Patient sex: M
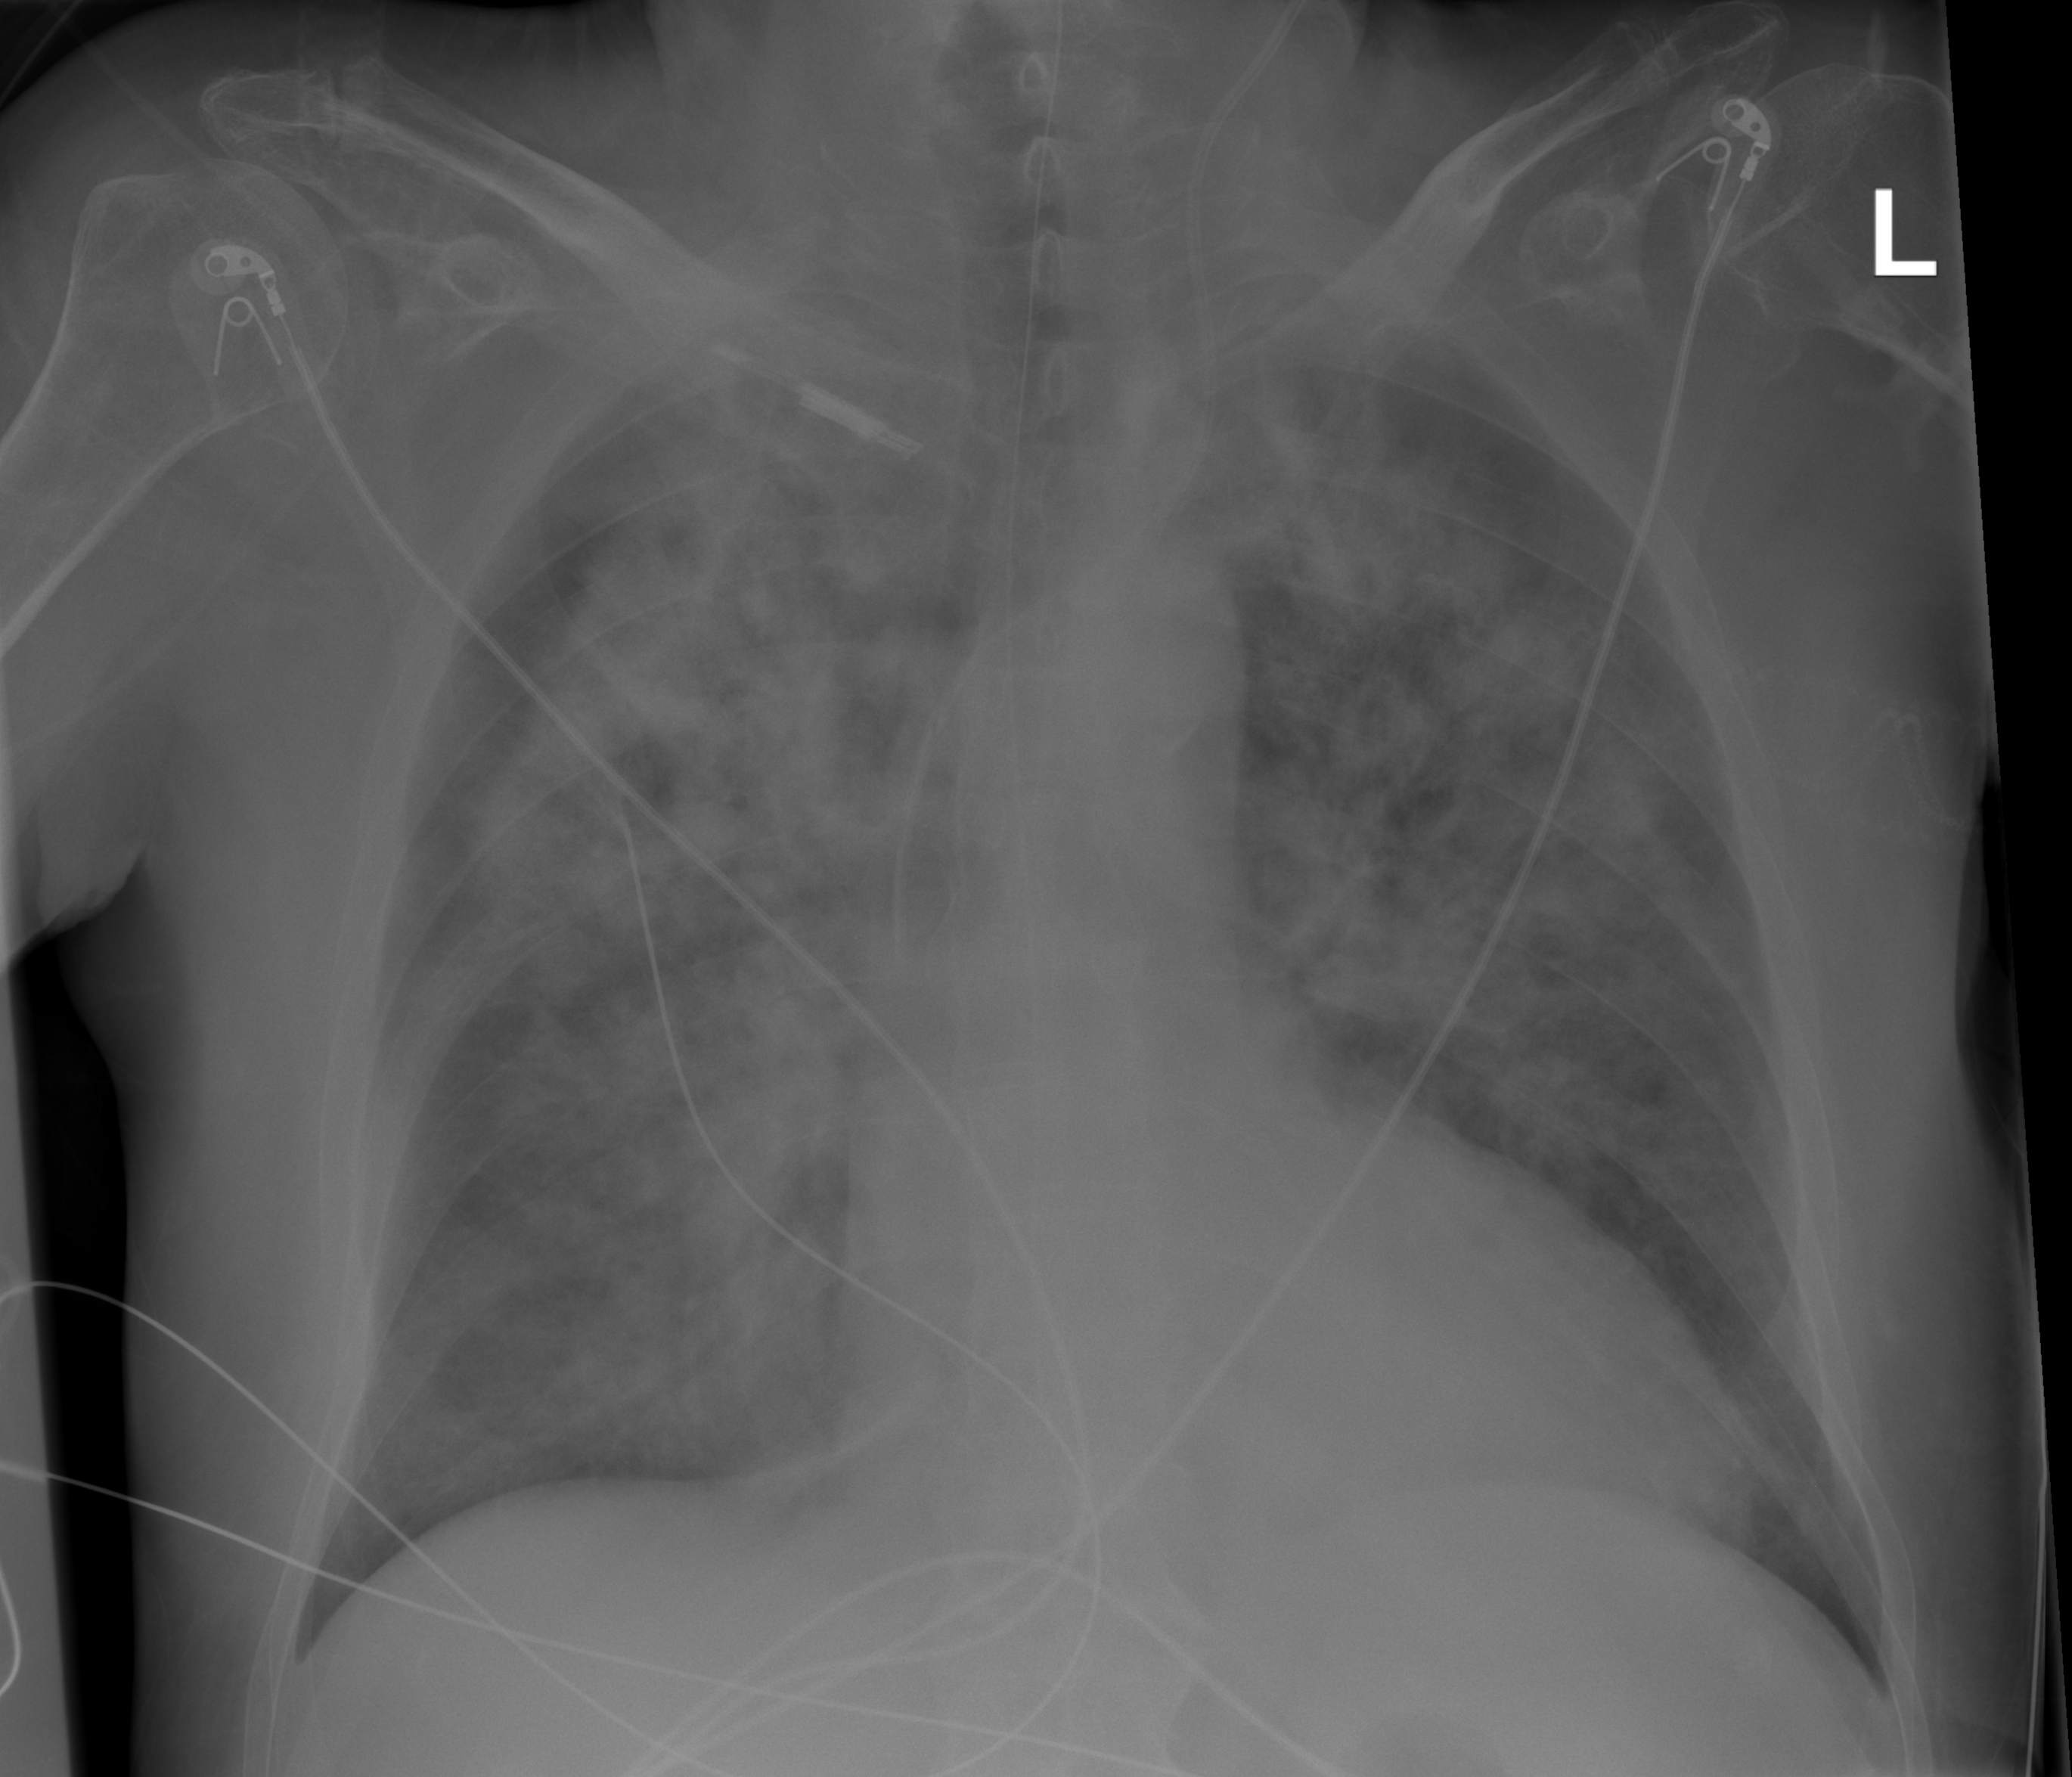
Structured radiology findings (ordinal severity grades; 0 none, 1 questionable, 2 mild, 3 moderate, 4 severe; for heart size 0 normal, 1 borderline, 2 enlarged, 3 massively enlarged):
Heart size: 1
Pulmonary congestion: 3
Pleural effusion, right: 0
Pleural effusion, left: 0
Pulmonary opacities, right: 0
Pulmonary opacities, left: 0
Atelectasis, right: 0
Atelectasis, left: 0